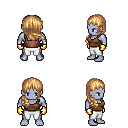
a pixel art fantasy rpg character, male body template, dark elf, purple skin, brown pirate shirt, white pants, light blonde right-swept hairstyle, gold gloves, four views (front, back, left, right), 2x2 character sprite sheet, small pixel art, hard edges, no anti-aliasing